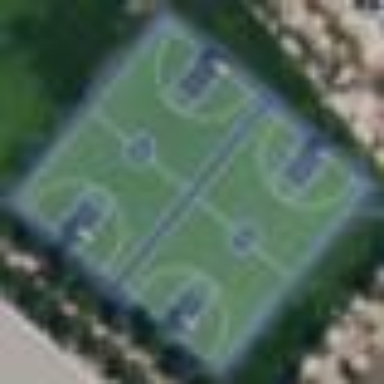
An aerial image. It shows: Basketball court in the leisure land pitch.